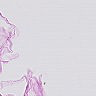
Metastatic tissue present: no